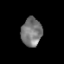
Tissue: lung
Cell type: Epithelial cells
Senescence score: 0.1976
Nuclear area (px): 576
Mean DAPI intensity: 120.531